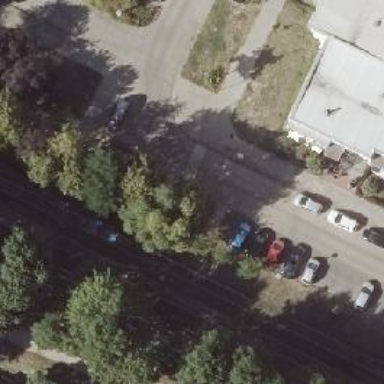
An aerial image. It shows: Sidewalk along the footway.